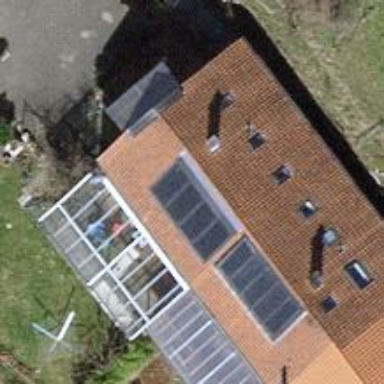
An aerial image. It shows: Solar power generator utilizing photovoltaic technology with solar photovoltaic panels.